Question: I have been looking at renpy's tutorial on how to make choices, and for the most part, have it figured out except for one minor thing.
How do I correctly use an elif statement?
I have looked up basic python elif statements and even an actual site on how to use one in renpy and can't get it to work.
(I have attached a screenshot of my code along with my error, any help is greatly appreciated)
Here is a snippet of my code:
'''
define e = Character("???")
$ mage = False
$ warrior = False
$ archer = False
# The game starts here.
label start:
# Show a background.
scene bg black
# This shows a character sprite.
show weird orb
# These display lines of dialogue.
e "Welcome human, what is your name?"
python:
name = renpy.input(_("What's your name?"))
name = name.strip() or __("John")
define m = Character("[name]")
e "Hmm, [name] is it?"
e "That's a wonderful name!"
m "Where am I?"
e "You'll know in good time, my child."
e "For now, tell me a bit about yourself"
menu:
e "Which of these do you prefer?"
"Magic":
jump magic
"Brute Force":
jump force
"Archery":
jump archery
label magic:
e "You chose magic."
$ mage = True
jump enter
label force:
e "You chose brute force."
$ warrior = True
jump enter
label archery:
e "You chose archery."
$ archer = True
jump enter
label enter:
if mage:
m "I'm a mage."
elif warrior:
m "I'm a warrior."
else:
m "I'm an archer"
return
'''
Here's a copy of the error:
'''
I'm sorry, but an uncaught exception occurred.
While running game code:
File "game/script.rpy", line 66, in script
if mage:
File "game/script.rpy", line 66, in <module>
if mage:
NameError: name 'mage' is not defined
-- Full Traceback ------------------------------------------------------------
Full traceback:
File "game/script.rpy", line 66, in script
if mage:
File "C:\Users\ArceusPower101\Downloads\renpy-7.0.0-sdk\renpy\ast.py", line 1729, in execute
if renpy.python.py_eval(condition):
File "C:\Users\ArceusPower101\Downloads\renpy-7.0.0-sdk\renpy\python.py", line 1943, in py_eval
return py_eval_bytecode(code, globals, locals)
File "C:\Users\ArceusPower101\Downloads\renpy-7.0.0-sdk\renpy\python.py", line 1936, in py_eval_bytecode
return eval(bytecode, globals, locals)
File "game/script.rpy", line 66, in <module>
if mage:
NameError: name 'mage' is not defined
Windows-8-6.2.9200
Ren'Py 7.0.0.196
Test 1.0
Thu Aug 23 02:06:20 2018
'''

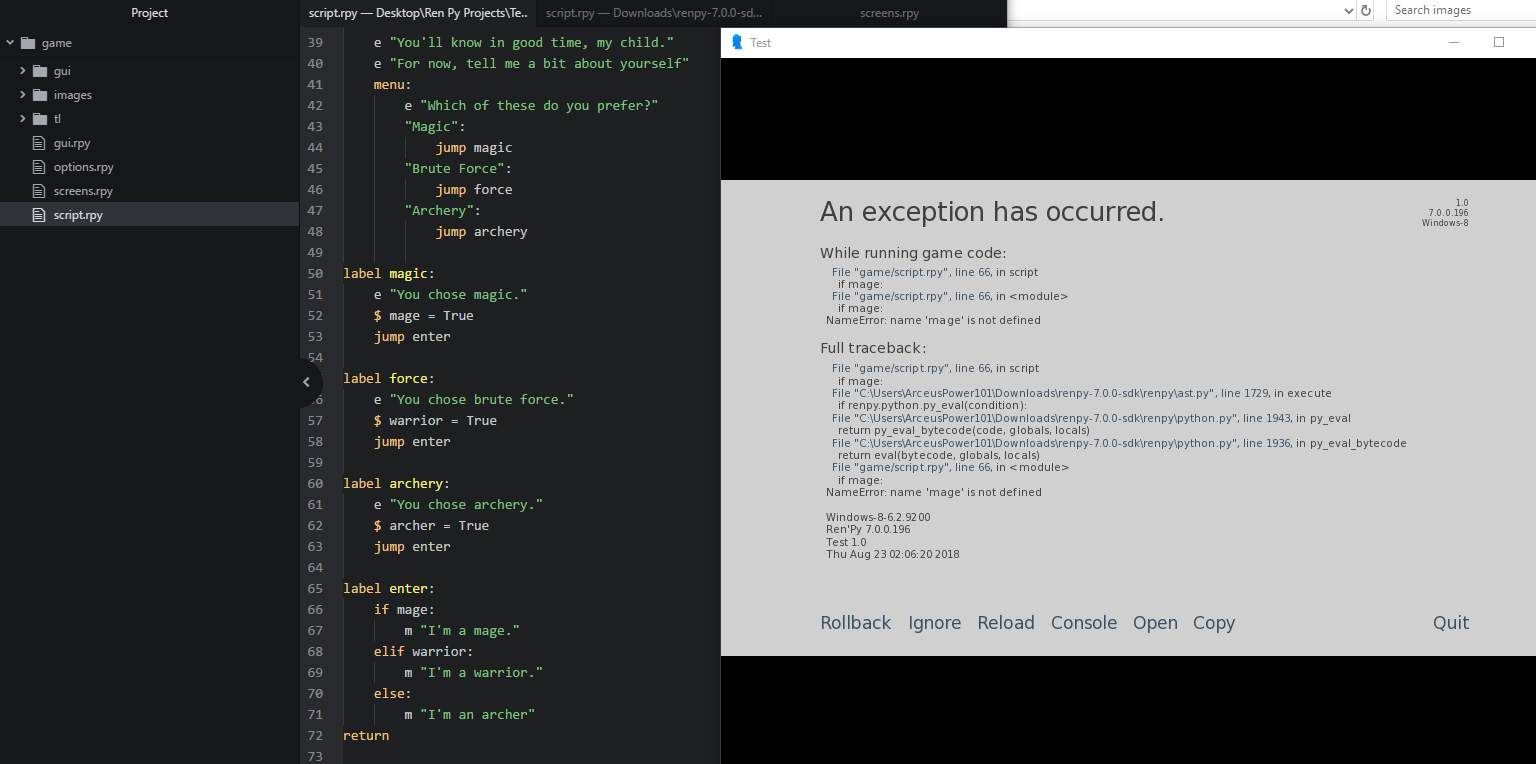
Answer: Your code is giving you an exception because these three lines are never run:
'''
$ mage = False
$ warrior = False
$ archer = False
'''
They don't run because they appear above the 'start:' label, which is where the code starts running.
There are a few ways to fix the issue. One is to simply rearrange the code so that the 'start' label appears above those lines. Another option is to use a 'default' statement for each of the assignments:
'''
default mage = False
default warrior = False
default archer = False
'''
The 'default' statements will be run once when the game starts and when a game is loaded, but only if the variable isn't already defined.